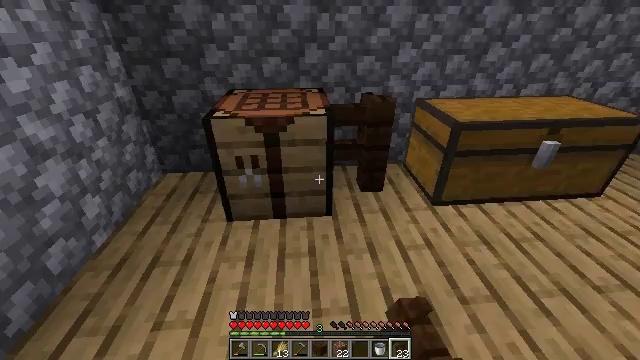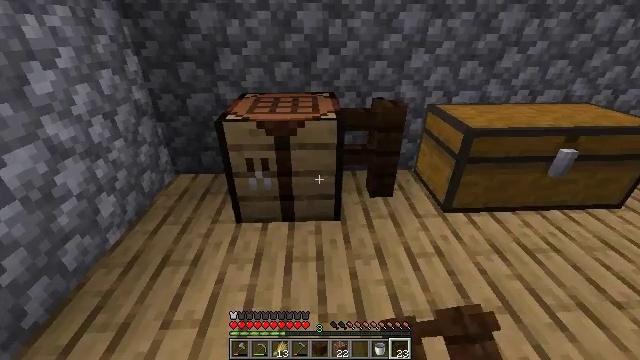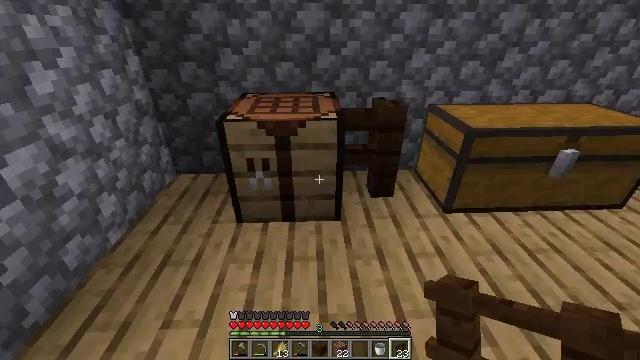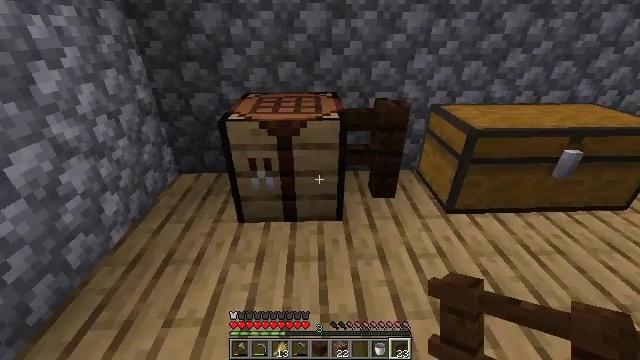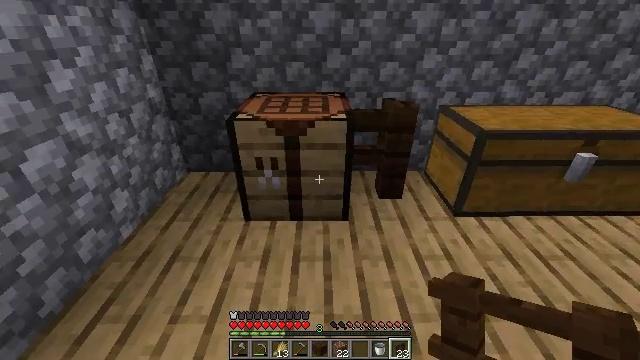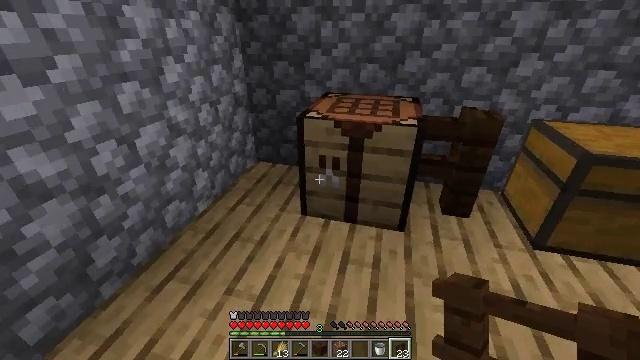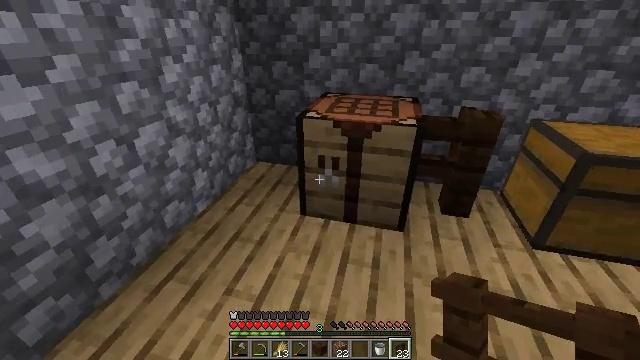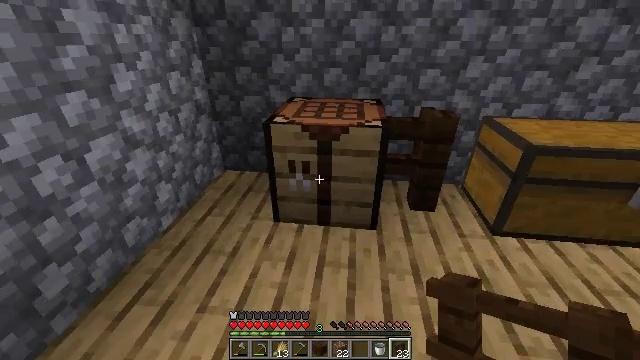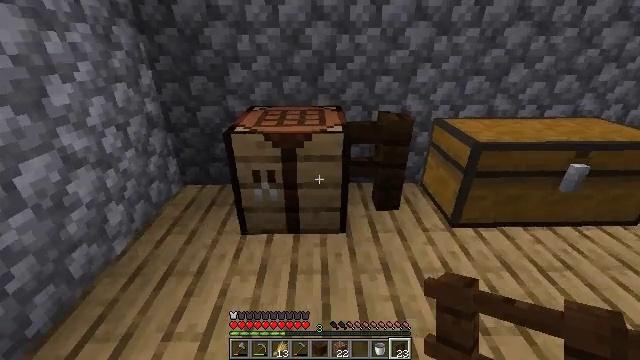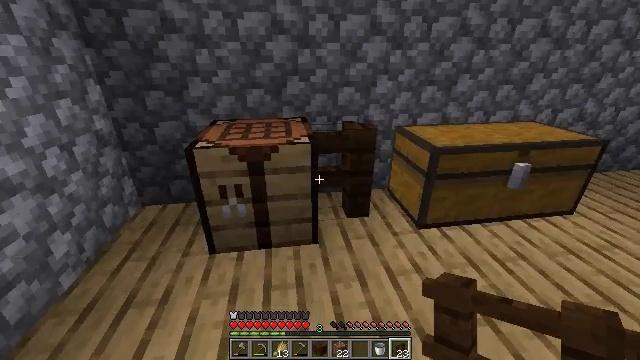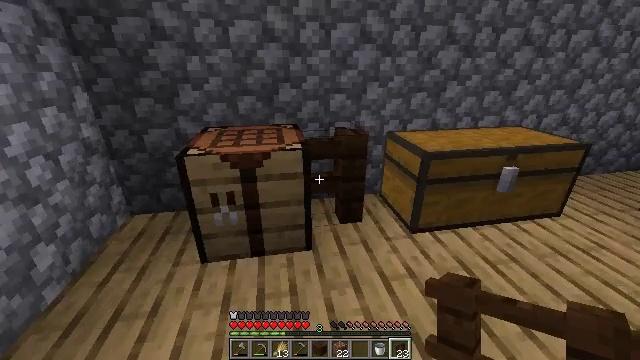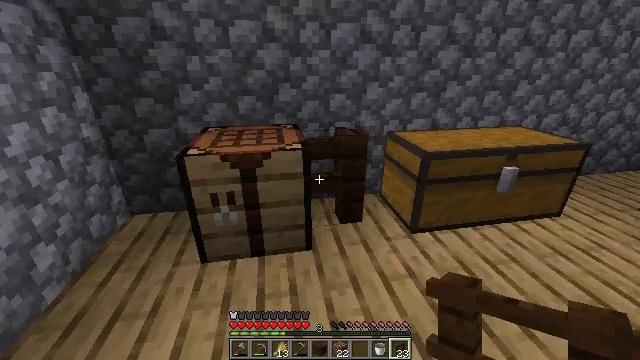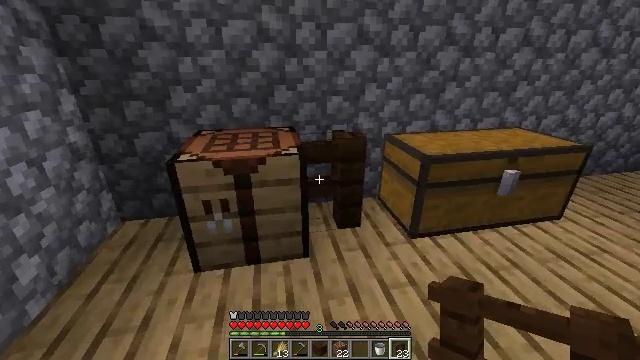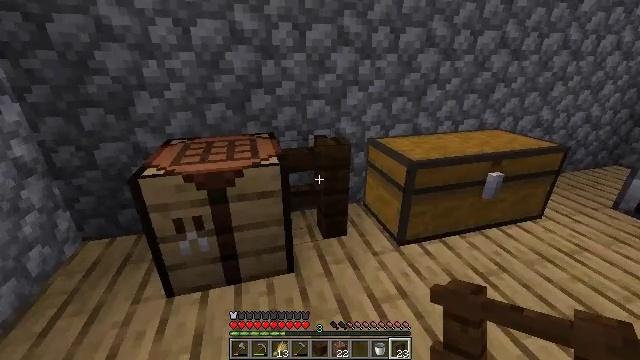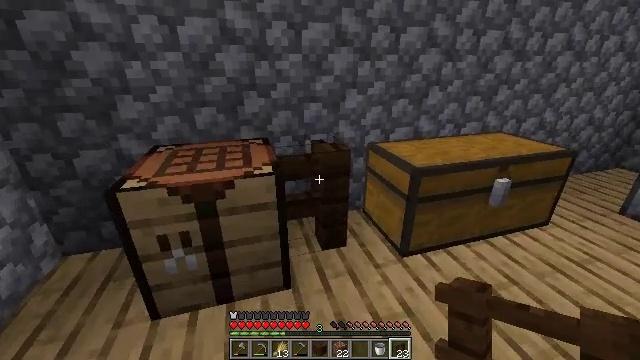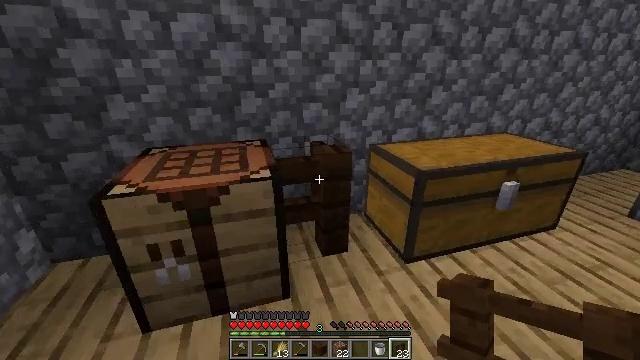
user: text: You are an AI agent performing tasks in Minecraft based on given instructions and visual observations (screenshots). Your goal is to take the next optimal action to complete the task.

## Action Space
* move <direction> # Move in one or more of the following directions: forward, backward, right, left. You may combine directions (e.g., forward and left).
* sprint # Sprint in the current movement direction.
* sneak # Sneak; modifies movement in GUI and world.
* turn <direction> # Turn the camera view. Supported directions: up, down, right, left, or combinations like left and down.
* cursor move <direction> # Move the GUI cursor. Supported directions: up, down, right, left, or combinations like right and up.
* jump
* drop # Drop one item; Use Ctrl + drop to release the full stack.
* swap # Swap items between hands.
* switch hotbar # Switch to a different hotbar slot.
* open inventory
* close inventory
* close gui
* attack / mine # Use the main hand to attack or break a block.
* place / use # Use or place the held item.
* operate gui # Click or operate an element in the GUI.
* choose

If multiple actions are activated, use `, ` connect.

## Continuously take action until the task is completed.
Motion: motion action
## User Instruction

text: Collect the dark oak fence by breaking it.
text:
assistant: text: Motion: turn left
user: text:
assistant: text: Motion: no_op
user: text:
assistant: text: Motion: no_op
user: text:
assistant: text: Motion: turn left
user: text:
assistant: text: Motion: turn left
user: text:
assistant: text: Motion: no_op
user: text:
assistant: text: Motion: turn right
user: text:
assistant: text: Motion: turn right and up
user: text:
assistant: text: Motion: turn right and up
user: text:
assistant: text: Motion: turn right and up
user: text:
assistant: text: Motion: no_op
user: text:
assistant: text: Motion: move forward
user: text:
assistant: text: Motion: move forward, turn right
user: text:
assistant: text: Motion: move forward
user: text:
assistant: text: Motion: move forward
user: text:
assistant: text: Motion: move forward, attack / mine
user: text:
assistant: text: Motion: attack / mine
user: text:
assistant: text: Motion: attack / mine
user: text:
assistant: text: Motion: attack / mine
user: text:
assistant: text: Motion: turn left and down, attack / mine
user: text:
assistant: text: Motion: turn left and down, attack / mine
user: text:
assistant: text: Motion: no_op
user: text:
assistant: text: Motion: no_op
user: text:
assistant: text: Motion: turn down
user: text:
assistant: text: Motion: no_op
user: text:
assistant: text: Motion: switch to hotbar 1
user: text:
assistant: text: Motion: attack / mine, switch to hotbar 1
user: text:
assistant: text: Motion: attack / mine, switch to hotbar 1
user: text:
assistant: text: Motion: attack / mine
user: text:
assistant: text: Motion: attack / mine